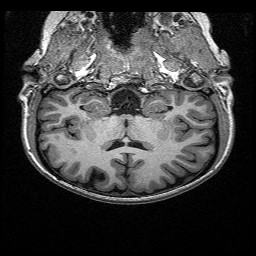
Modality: T1w
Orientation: sagittal
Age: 23
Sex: female
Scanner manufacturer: siemens
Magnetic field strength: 3 T
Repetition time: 2.4 s
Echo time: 0.03 s